Field crop: maize
Growth stage: 1
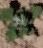
Species: chenopodium